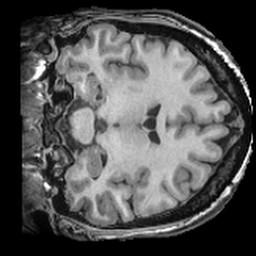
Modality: T1w
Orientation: coronal
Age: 47
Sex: female
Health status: ill
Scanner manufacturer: ge
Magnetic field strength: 3 T
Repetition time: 0.008164 s
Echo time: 0.003184 s